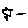
Label: star